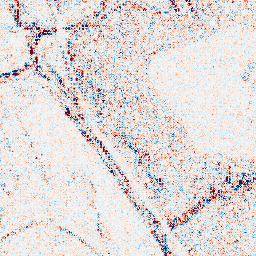
Category: wavelet
Decomposition family: wavelet_dwt
Decomposition parameters: wavelet: coif2
level: 1
Upsampling method: sinc_blackman
Upsampling parameters: scale: 4
kernel_size: 16
Upsampling scale: 4